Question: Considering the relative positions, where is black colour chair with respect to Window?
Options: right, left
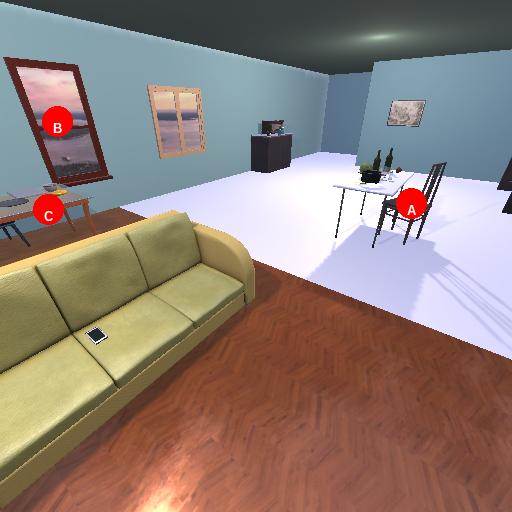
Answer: right